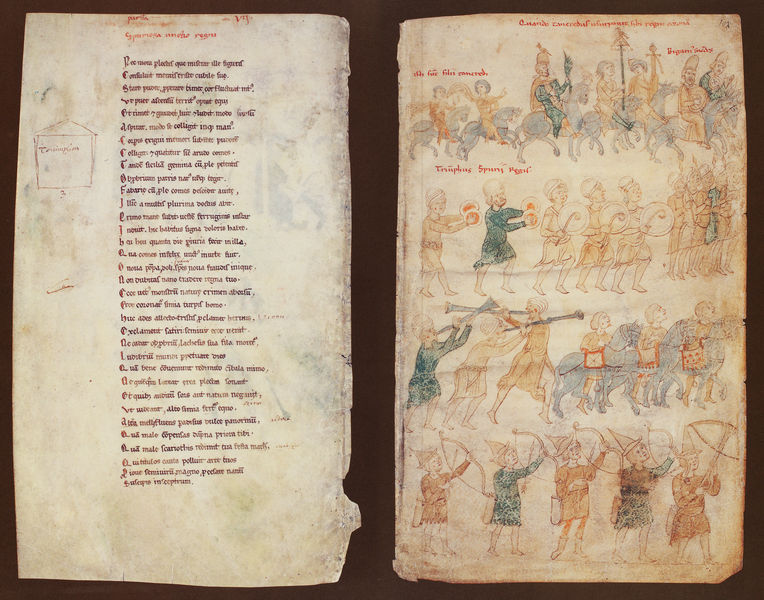
Titel: Liber ad honorem Augusti sive de rebus Siculis/ Buch zu Ehren des Kaisers Augustus oder über die Angelegenheiten Siziliens
Künstler: Pietro da Eboli
Institution: Bern, Burgbibliothek
Schlagwörter: blau, blätter, kampf, mann, grün, menschen, braun, grau, männer, zeichnung, haus, rot, alt, mensch, kind, musik, musiker, pferd, pferde, reiter, schrift, bogen, krieg, könig, soldaten, bögen, buch, seite, illustration, militär, text, ritter, trommel, buchseite, pergament, seiten, lanzen, posaunen, fanfaren, laute, lautenspieler, parade, trommler, pfeil, verse, handschrift, pfeile, zeichung, trompete, trommeln, beschädigt, buchmalerei, schützen, lyrik, militärparade, manuskript, trompeter, lauten, blasinstrument, bogenschützen, hen, bucgh, epik, pauken, pfeilbogen, cinellen